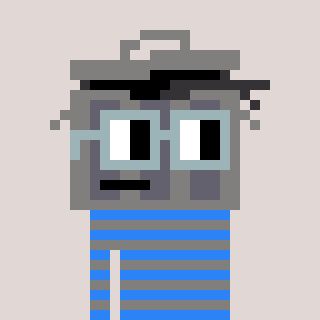
a pixel art character with square dark gray glasses, a trashcan-shaped head and a bluegrey-colored body on a warm background